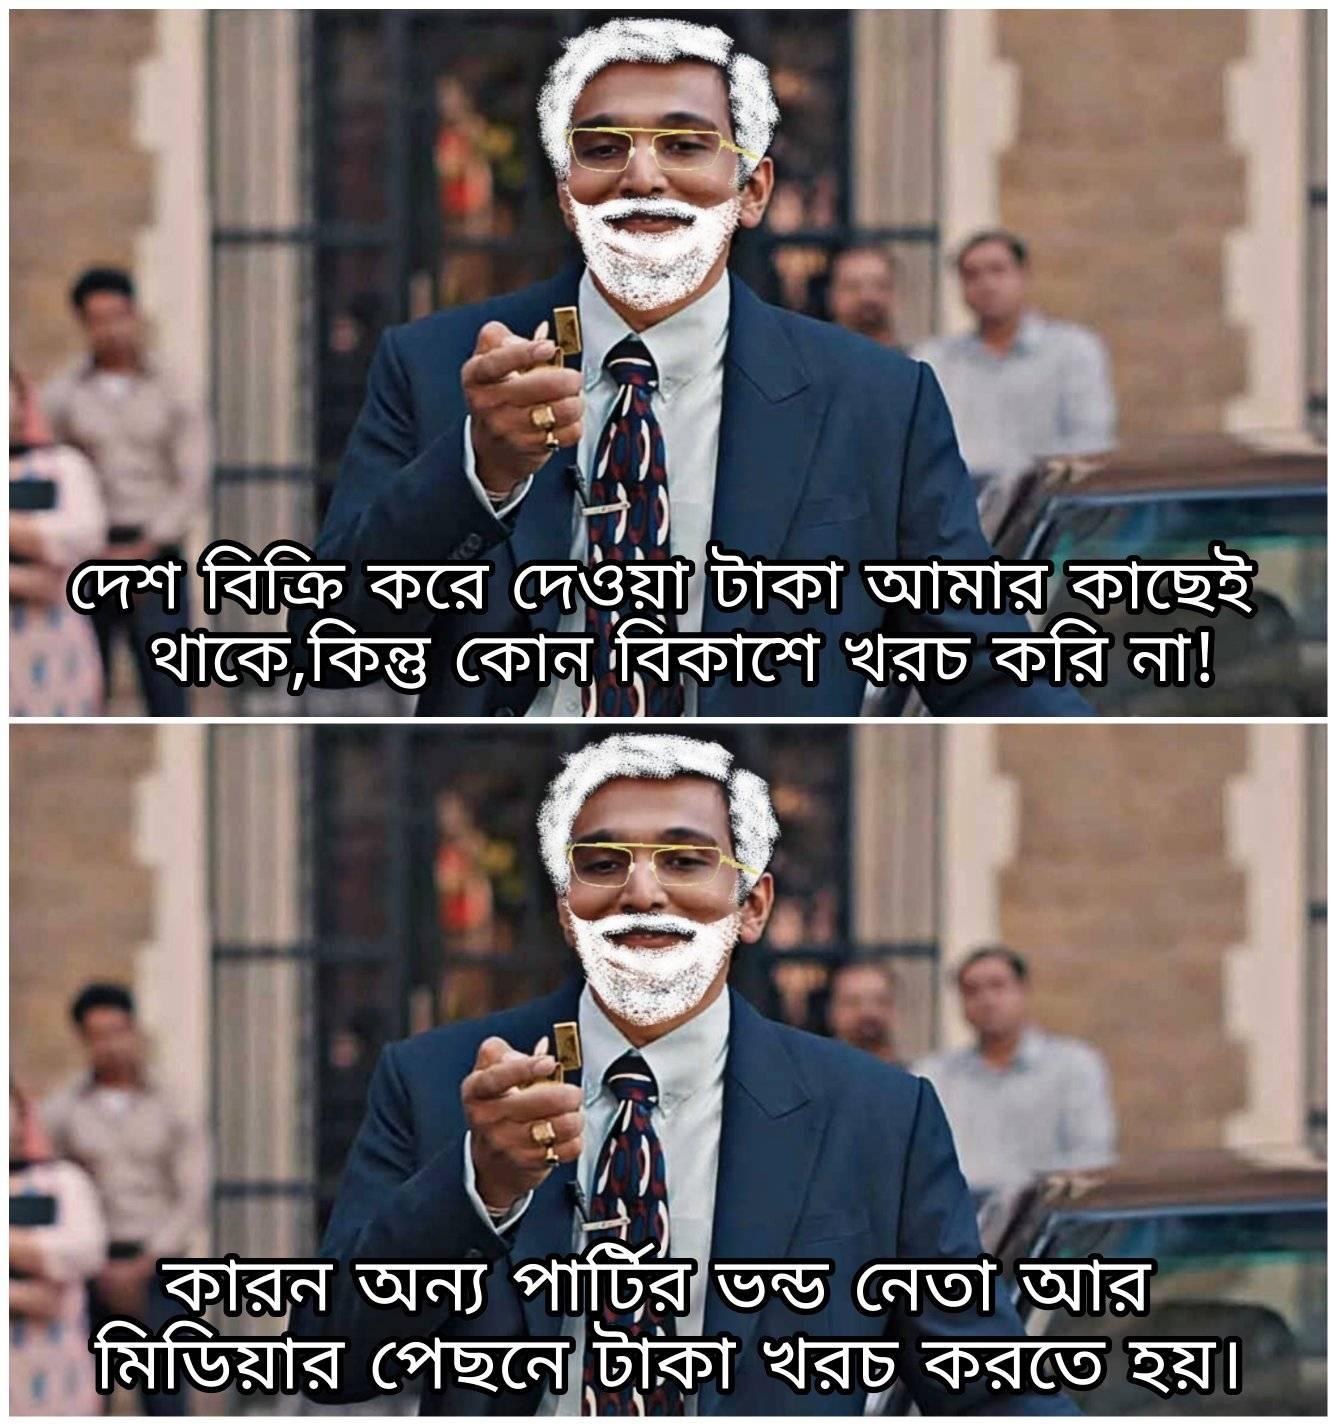
Caption: দেশ বিক্রি করে দেওয়া টাকা আমার কাছেই থাকে , কিন্তু কোন বিকাশে খরচ করি না !     কারন অন্য পার্টির ভন্ড নেতা আর মিডিয়ার পেছনে টাকা খরচ করতে হয় ।
Label: hate